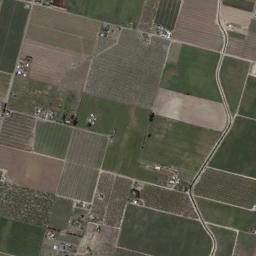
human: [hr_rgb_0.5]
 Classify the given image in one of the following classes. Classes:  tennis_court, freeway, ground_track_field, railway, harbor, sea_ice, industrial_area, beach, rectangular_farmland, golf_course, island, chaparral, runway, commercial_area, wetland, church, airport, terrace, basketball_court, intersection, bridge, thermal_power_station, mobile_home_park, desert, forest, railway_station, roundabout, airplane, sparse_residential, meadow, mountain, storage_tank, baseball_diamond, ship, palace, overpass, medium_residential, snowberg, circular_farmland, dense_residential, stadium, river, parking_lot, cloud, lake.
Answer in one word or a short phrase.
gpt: rectangular_farmland